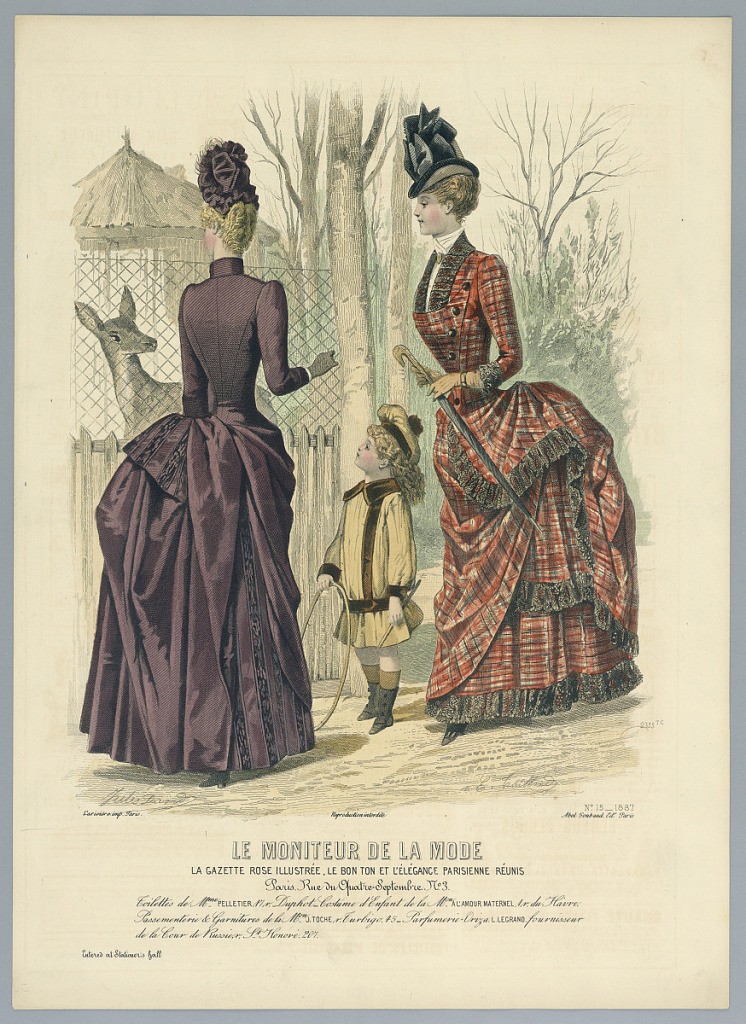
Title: Fashion Plate from Le Moniteur de la Mode
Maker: E. Gailland, French, active 19th c.
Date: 1887
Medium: Engraving, brush and watercolor on paper
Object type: Print
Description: Two women and a child looking at a caged deer in a park. Artists' and pubisher's names and date below. Descirption on verso.